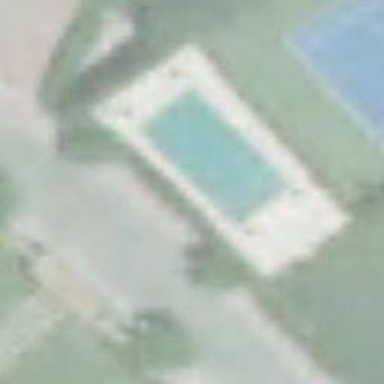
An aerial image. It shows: Swimming pool located in leisure land.